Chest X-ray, PA view. Patient: 44 years old, sex F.
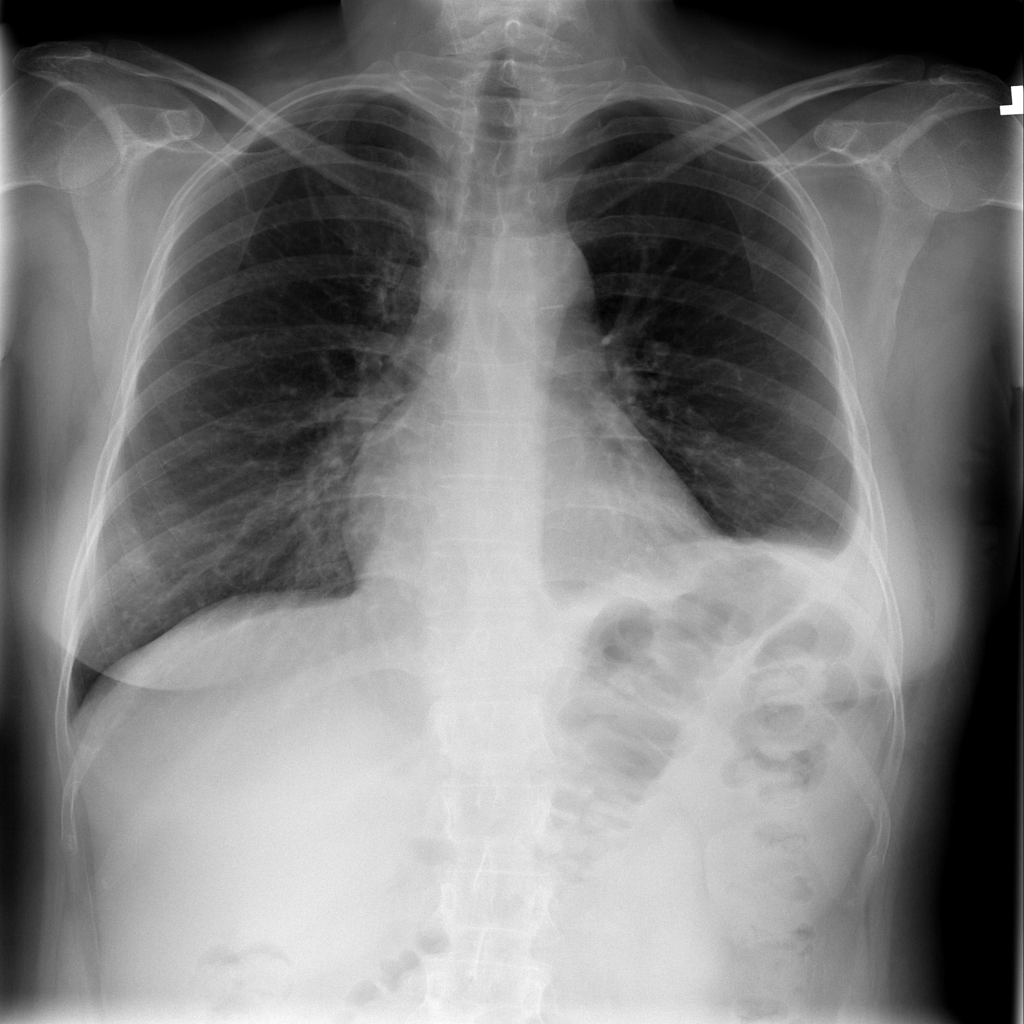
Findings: Atelectasis, Effusion